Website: crate-barrel
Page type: account-selection
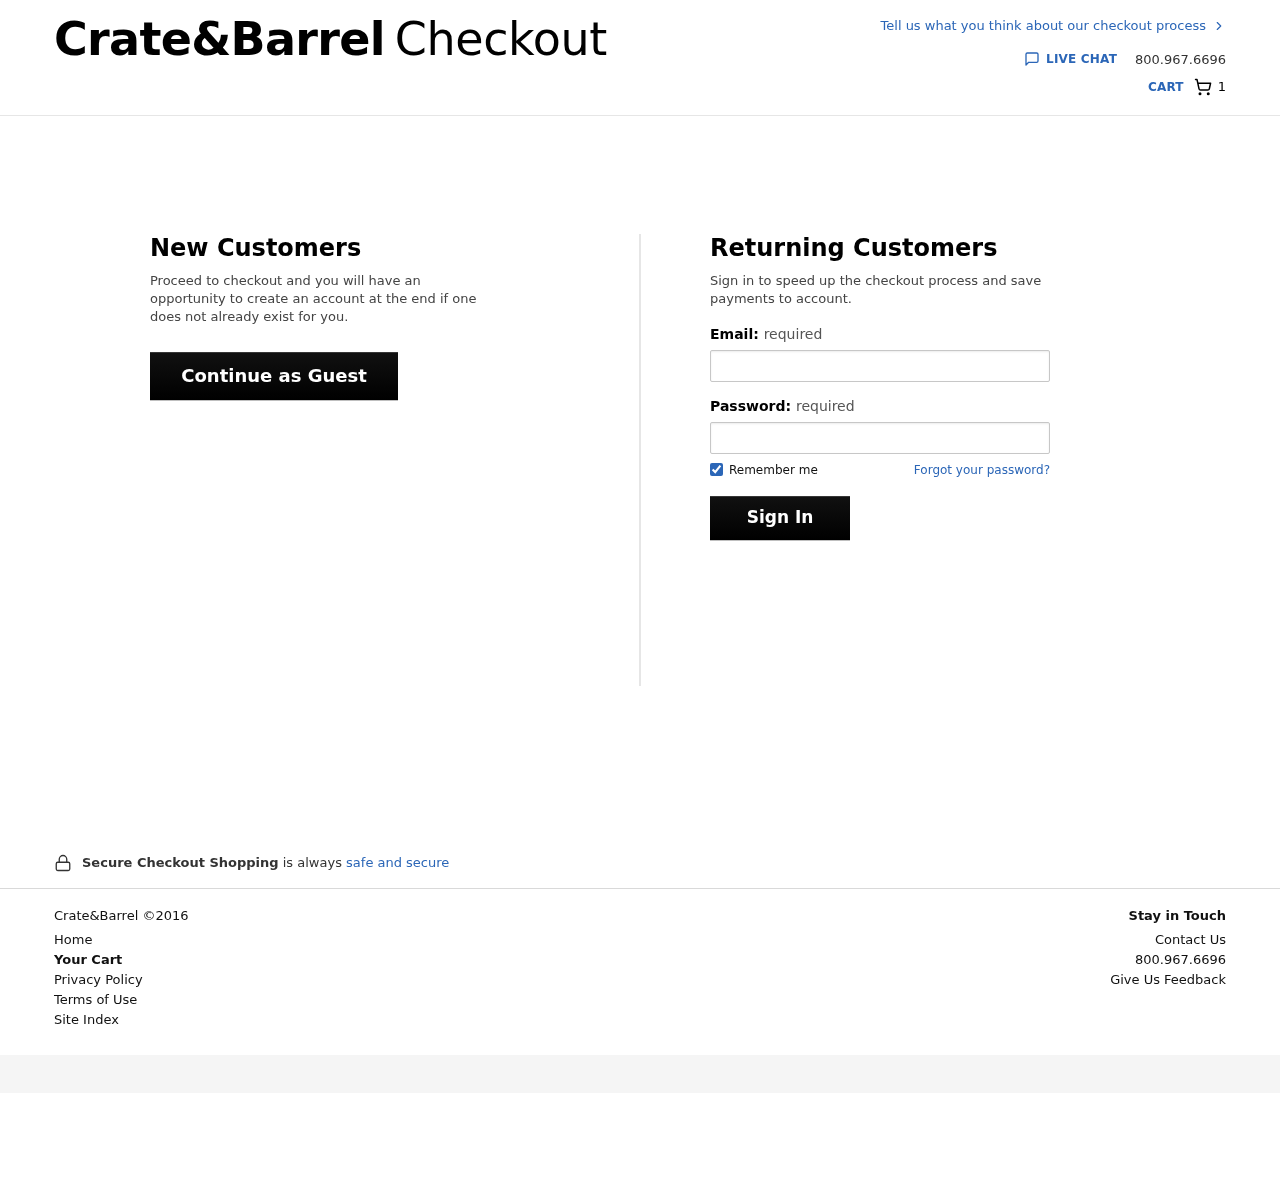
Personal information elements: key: PII_EMAIL
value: gina_morrison@gmail.com
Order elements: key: ORDER_NUM_ITEMS
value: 1